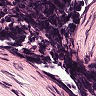
Metastatic tissue present: no